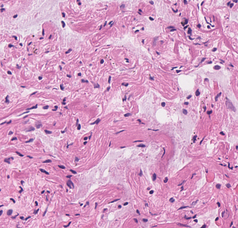
Tumor epithelial tissue: no
Tumor-associated stroma tissue: no
Normal tissue: yes